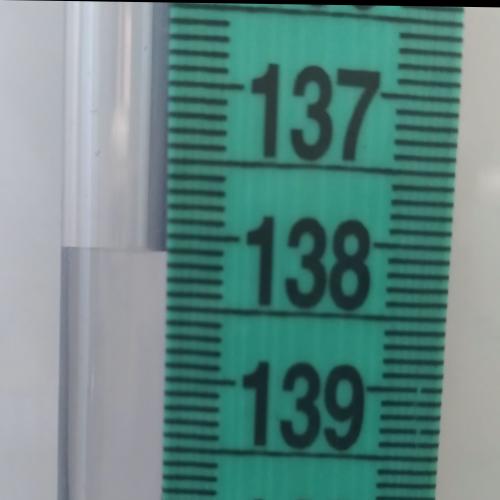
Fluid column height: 138.1 cm